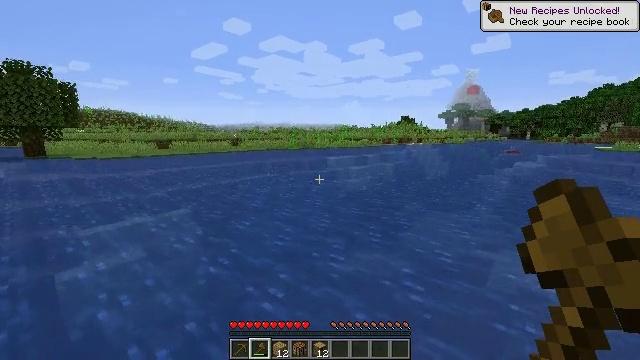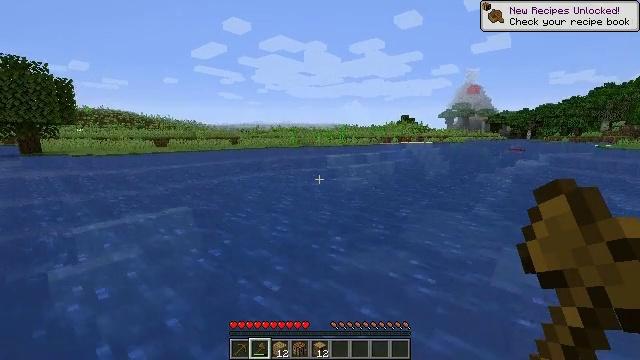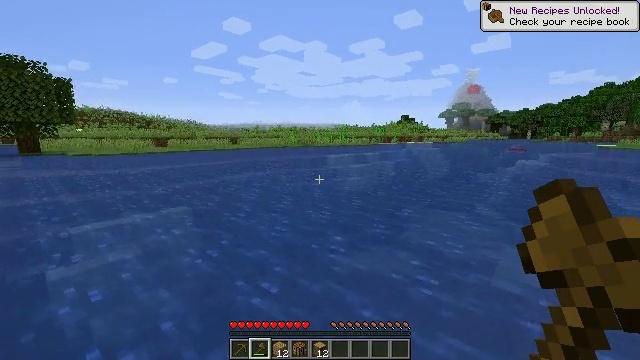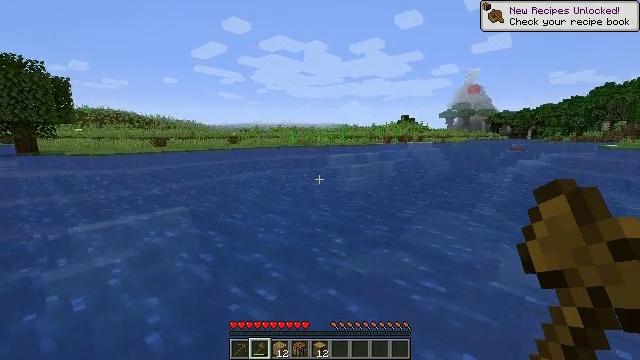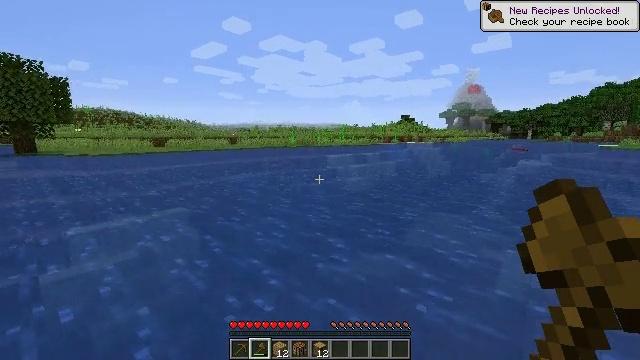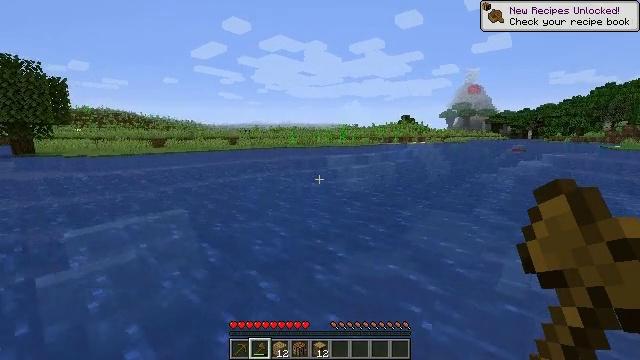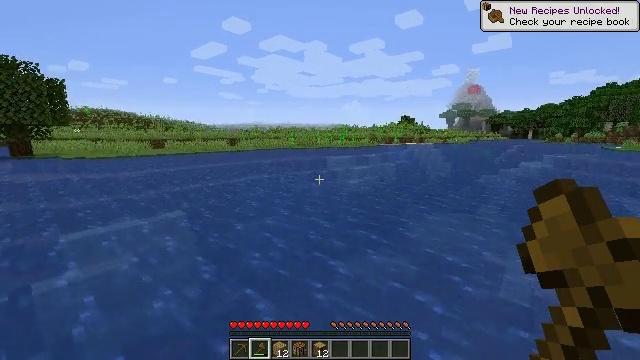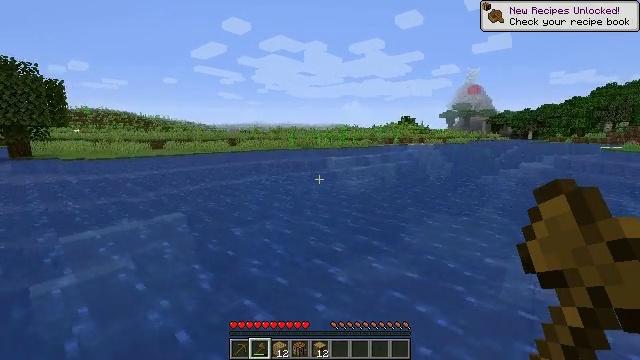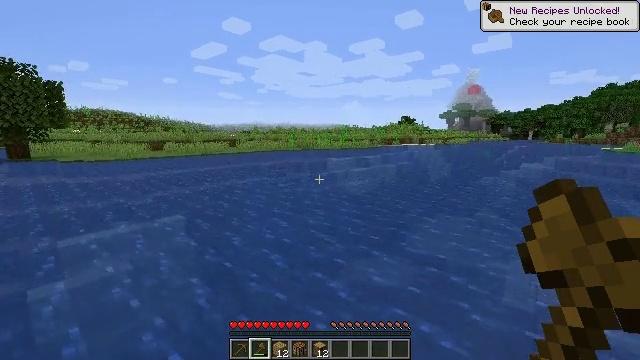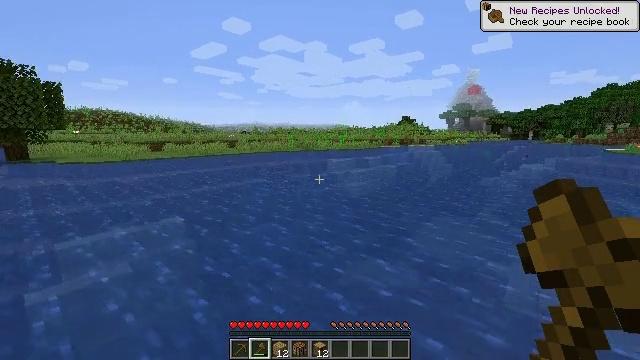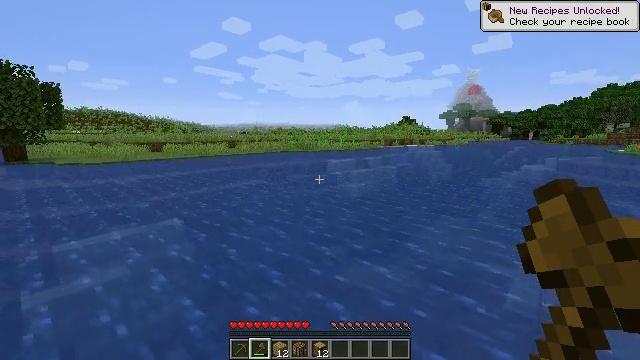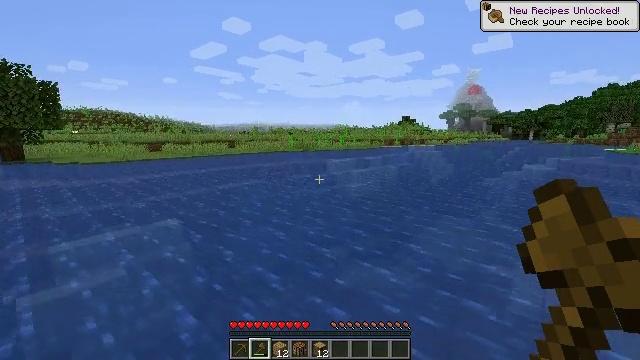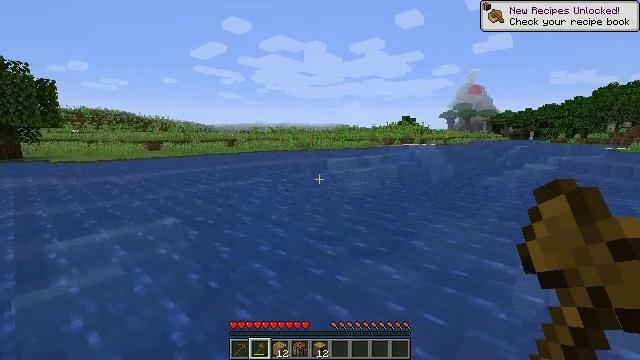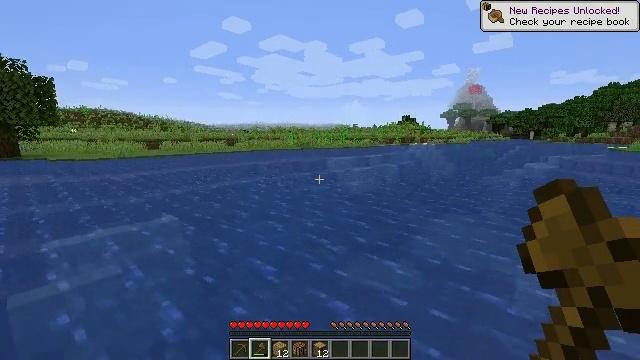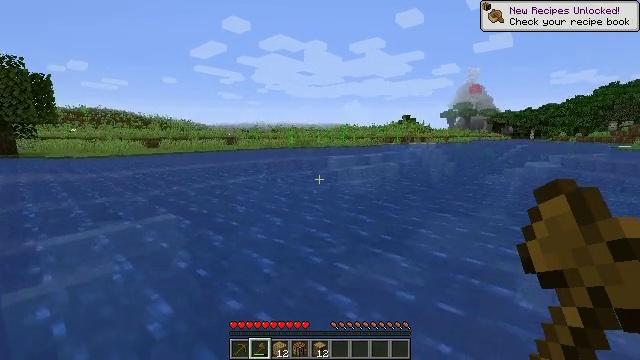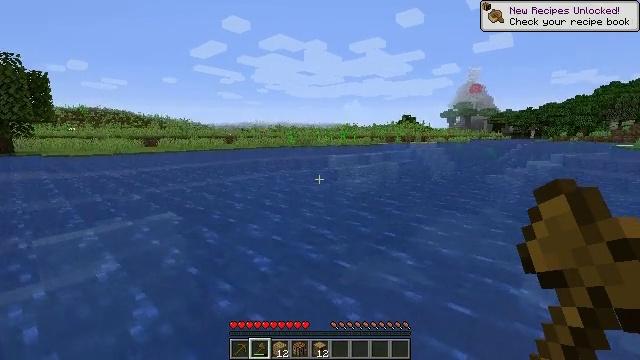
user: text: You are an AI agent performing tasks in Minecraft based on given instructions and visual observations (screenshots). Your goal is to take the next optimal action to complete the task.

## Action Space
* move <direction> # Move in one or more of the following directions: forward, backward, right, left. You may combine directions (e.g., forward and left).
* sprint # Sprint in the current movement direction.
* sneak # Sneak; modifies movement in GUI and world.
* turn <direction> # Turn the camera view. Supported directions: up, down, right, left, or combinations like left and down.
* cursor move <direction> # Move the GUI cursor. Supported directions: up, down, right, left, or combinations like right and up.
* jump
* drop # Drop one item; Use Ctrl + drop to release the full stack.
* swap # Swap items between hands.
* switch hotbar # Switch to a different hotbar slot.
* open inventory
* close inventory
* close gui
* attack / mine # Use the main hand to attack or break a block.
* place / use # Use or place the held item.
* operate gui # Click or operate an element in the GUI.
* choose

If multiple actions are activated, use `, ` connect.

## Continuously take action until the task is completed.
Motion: motion action
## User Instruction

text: Retrieve sunflower in your inventory.
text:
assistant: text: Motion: move forward, jump
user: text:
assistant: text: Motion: move forward, jump
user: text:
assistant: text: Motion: move forward, jump
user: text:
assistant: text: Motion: move forward, jump
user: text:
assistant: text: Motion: move forward, jump
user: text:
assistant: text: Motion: move forward, jump
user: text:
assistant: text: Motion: move forward, jump
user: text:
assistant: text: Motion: move forward, jump
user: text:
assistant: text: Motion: move forward, jump
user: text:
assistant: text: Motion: move forward, jump
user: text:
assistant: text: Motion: move forward, jump
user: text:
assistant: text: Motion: move forward, jump
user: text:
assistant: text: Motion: move forward, jump
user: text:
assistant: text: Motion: move forward, jump
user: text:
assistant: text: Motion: move forward, jump
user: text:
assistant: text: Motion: move forward, jump
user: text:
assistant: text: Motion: move forward, jump
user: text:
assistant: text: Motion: move forward, jump
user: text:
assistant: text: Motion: move forward, jump
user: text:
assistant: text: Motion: move forward, jump
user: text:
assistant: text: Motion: move forward, jump
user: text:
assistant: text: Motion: move forward, jump
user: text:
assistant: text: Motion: move forward, jump
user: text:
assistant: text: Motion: move forward, jump
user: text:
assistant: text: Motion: move forward, jump
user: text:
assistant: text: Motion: move forward, jump
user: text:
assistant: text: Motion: move forward, jump
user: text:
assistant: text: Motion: move forward, jump
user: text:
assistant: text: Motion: move forward, jump
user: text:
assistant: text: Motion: move forward, jump